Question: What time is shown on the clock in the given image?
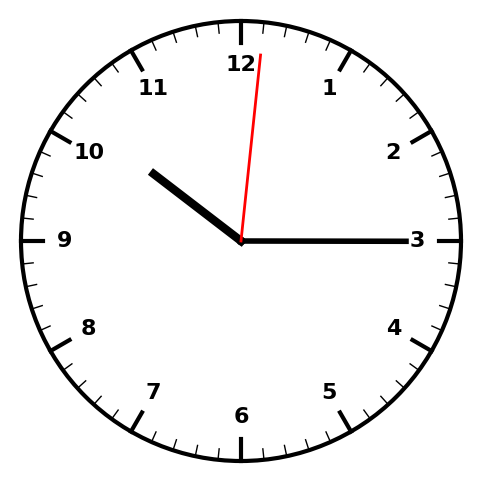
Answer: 10:15:01